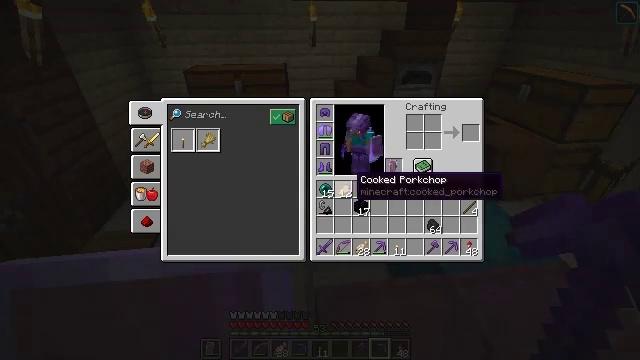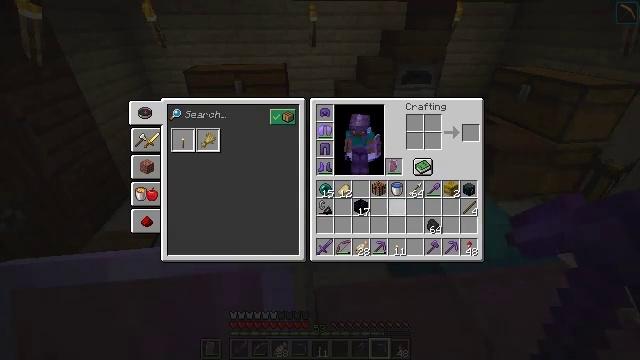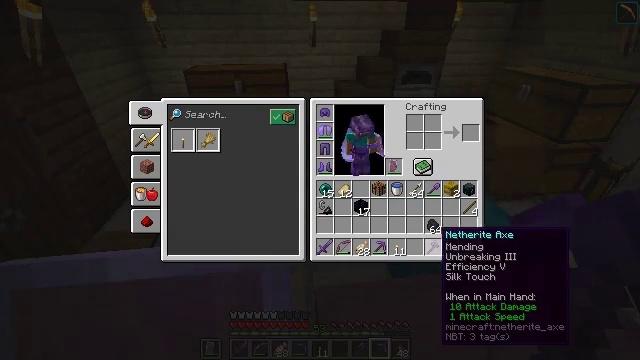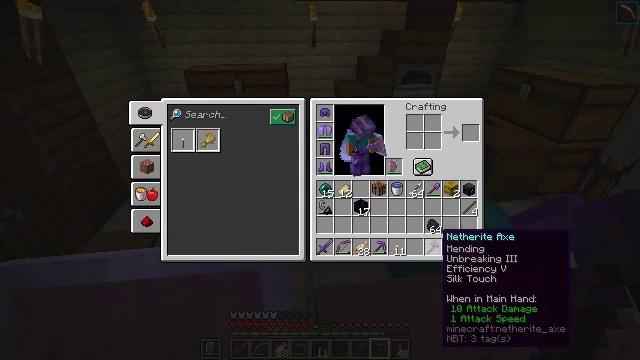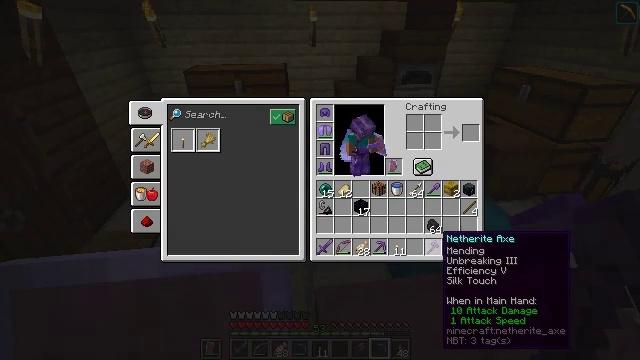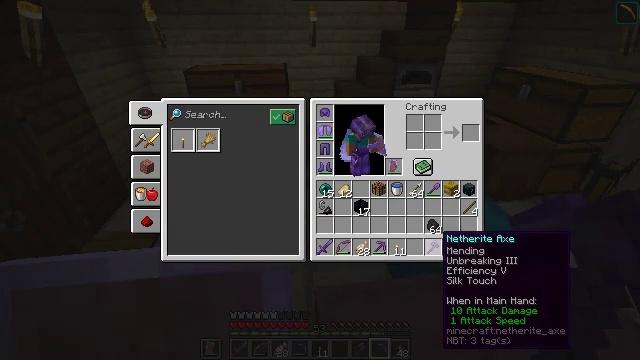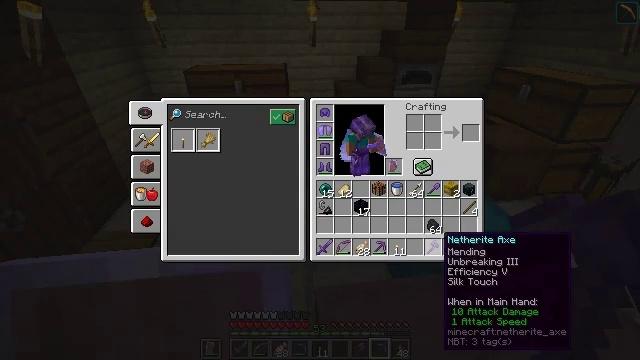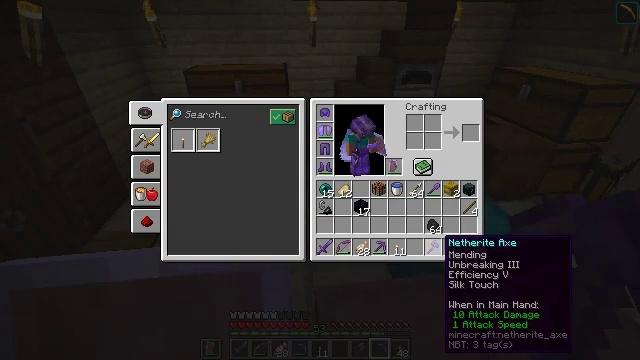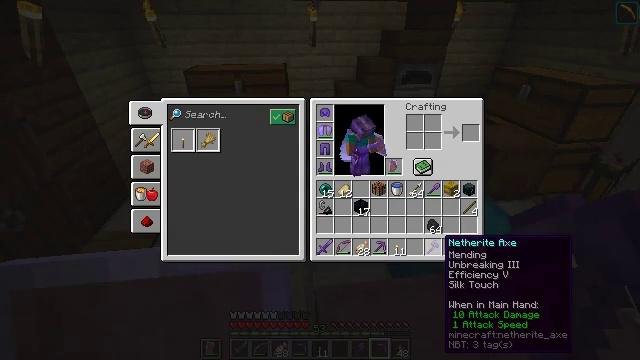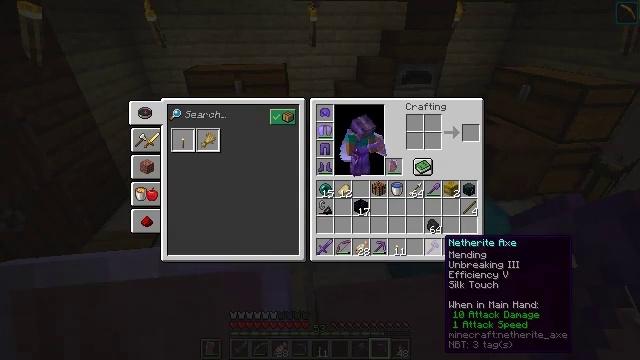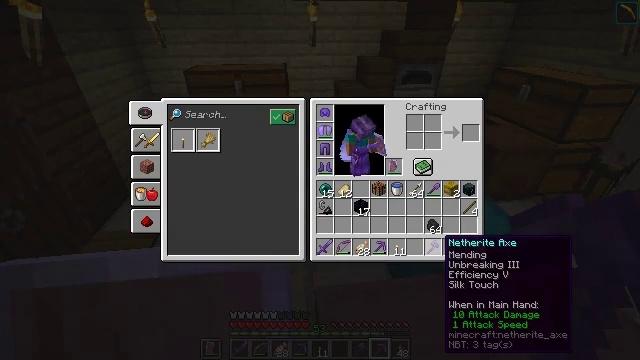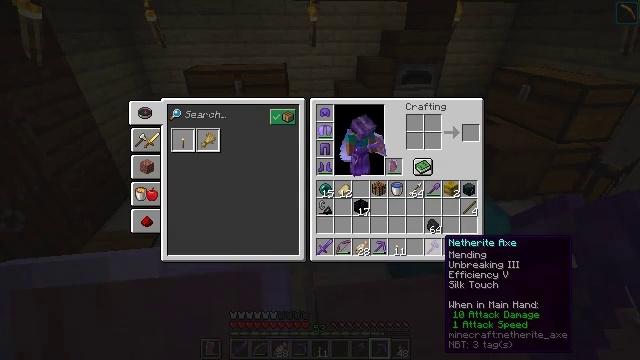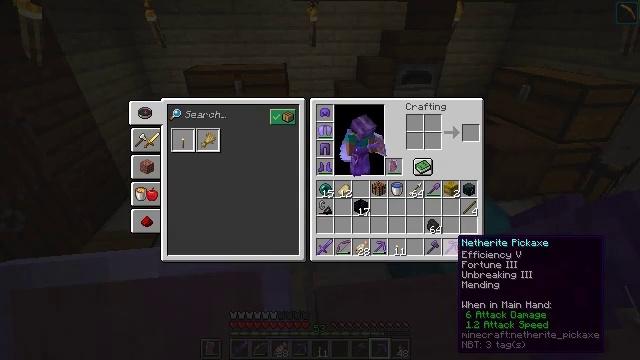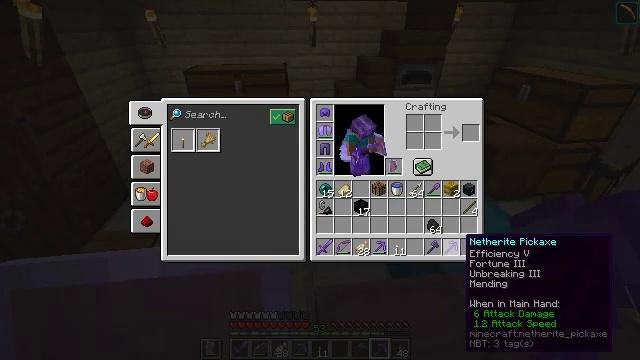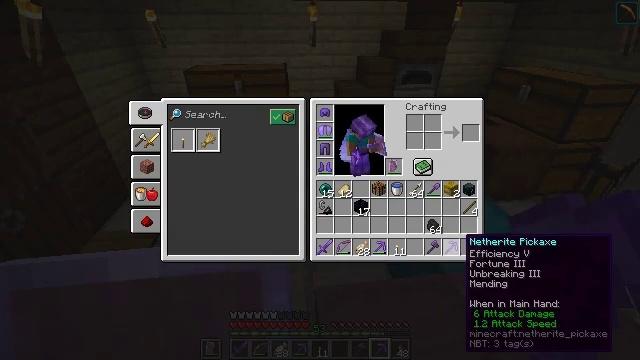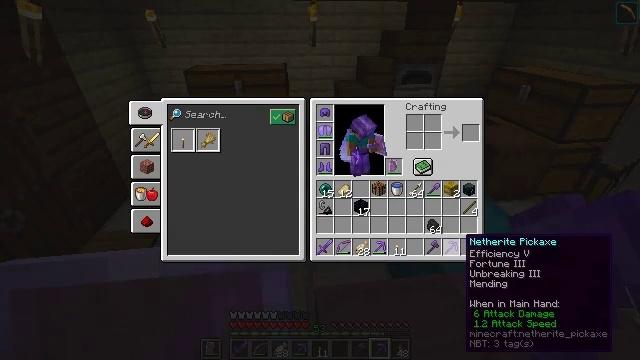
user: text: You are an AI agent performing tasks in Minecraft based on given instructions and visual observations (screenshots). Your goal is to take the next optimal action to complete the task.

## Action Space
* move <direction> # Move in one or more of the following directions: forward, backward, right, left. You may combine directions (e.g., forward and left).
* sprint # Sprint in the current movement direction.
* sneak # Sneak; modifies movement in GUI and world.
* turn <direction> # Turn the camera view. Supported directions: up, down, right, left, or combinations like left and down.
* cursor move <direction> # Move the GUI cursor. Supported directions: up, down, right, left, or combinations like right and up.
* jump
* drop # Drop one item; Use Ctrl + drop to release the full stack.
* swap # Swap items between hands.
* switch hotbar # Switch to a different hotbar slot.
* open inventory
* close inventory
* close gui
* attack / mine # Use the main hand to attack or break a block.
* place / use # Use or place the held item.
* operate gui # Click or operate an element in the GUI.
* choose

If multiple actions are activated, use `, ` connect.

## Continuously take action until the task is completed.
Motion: motion action
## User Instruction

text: Collect the polished andesite stairs.
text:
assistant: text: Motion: turn right and down
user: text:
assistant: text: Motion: turn right and down
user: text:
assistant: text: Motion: no_op
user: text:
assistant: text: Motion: no_op
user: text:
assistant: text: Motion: no_op
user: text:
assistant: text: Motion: no_op
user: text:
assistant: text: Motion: no_op
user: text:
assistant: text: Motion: no_op
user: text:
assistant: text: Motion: no_op
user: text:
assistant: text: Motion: no_op
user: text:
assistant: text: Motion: no_op
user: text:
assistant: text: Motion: turn right
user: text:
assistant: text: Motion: turn right
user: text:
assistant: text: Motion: no_op
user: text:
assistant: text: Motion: no_op
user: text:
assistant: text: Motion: no_op
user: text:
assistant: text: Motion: no_op
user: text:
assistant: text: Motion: no_op
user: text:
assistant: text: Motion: no_op
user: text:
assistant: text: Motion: no_op
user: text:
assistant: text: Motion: no_op
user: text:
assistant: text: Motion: attack / mine
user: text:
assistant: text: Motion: attack / mine
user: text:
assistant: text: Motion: turn up
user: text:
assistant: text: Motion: turn up
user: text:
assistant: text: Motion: no_op
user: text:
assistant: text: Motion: no_op
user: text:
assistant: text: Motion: no_op
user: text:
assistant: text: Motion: no_op
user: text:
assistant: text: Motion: no_op